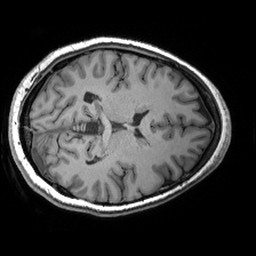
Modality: T1w
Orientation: axial
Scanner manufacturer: siemens
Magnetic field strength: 3 T
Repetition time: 2.53 s
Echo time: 0.00299 s